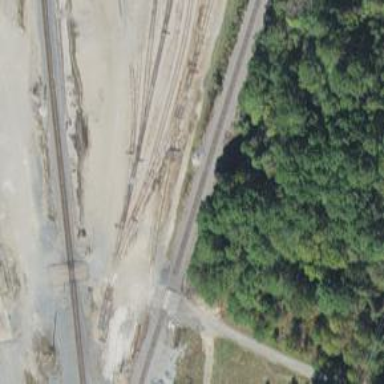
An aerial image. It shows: Two railway tracks with rails.